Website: ulta-beauty
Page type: address-validator
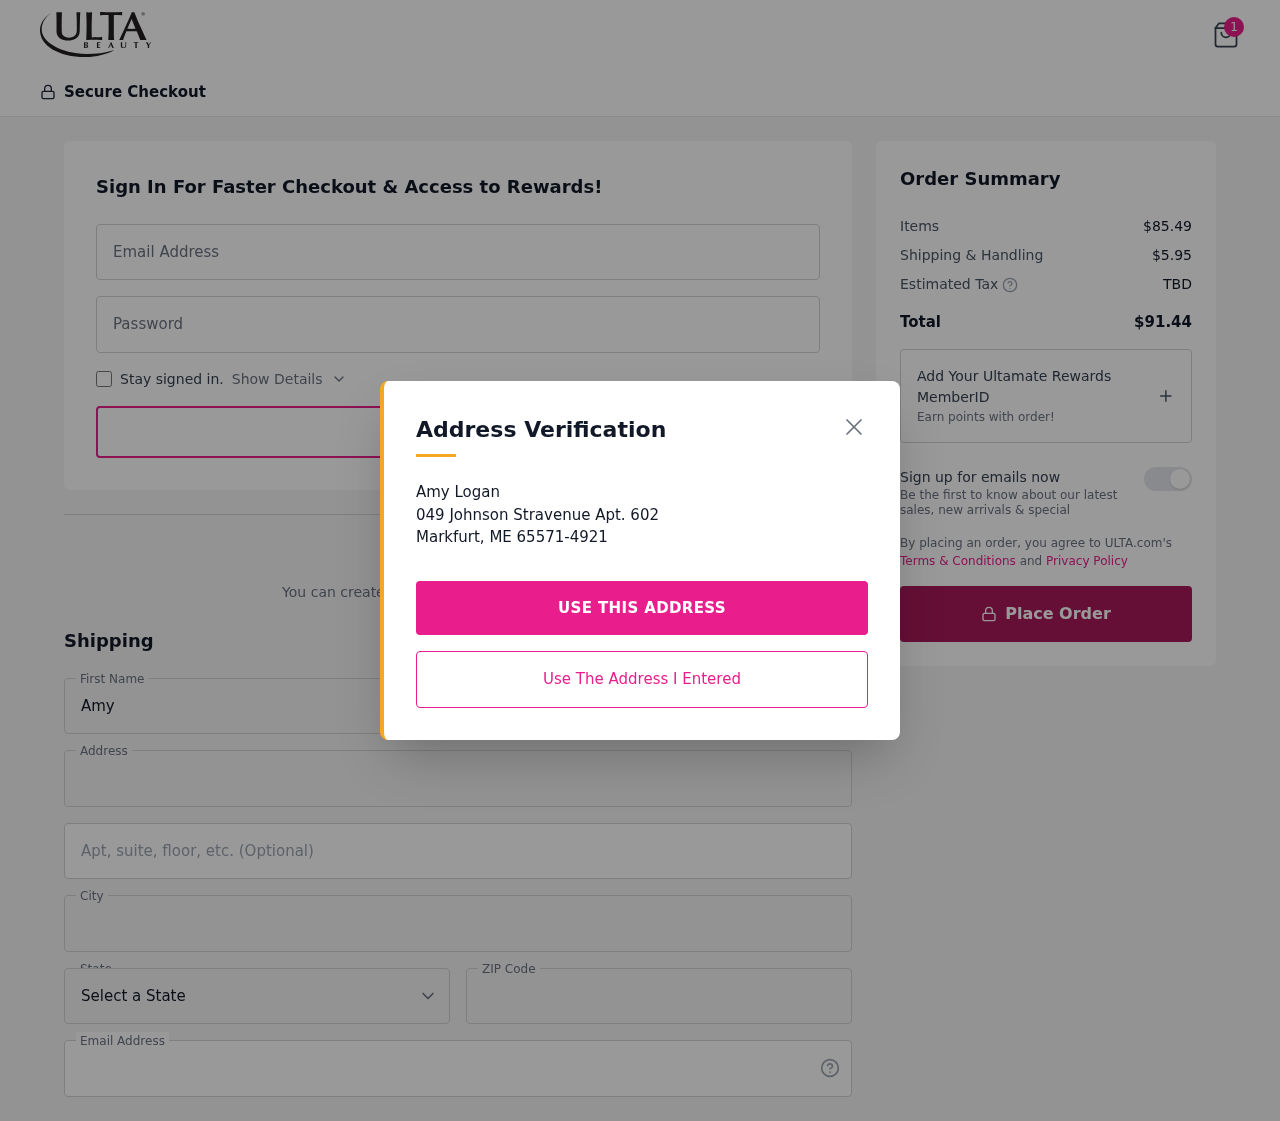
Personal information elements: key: PII_CITY
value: Markfurt
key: PII_EMAIL
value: amy_logan@hotmail.com
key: PII_FIRSTNAME
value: Amy
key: PII_LASTNAME
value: Logan
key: PII_POSTCODE
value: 65571
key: PII_STATE_ABBR
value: ME
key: PII_STREET
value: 049 Johnson Stravenue Apt. 602
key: PII_STREET2
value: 049 Johnson Stravenue Apt. 602
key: PII_STREET2
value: Apt. 640
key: PII_FULLNAME2
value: Amy Logan
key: PII_CITY2
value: Markfurt
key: PII_STATE_ABBR2
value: ME
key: PII_POSTCODE_FULL
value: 65571
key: PII_POSTCODE_EXT
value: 4921
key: PII_POSTCODE_NUMERIC
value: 65571
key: PII_POSTCODE_EXT_NUMERIC
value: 4921
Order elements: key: ORDER_NUM_ITEMS
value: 1
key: ORDER_SUBTOTAL
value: $85.49
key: ORDER_SHIPPING_COST
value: $5.95
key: ORDER_TOTAL
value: $91.44